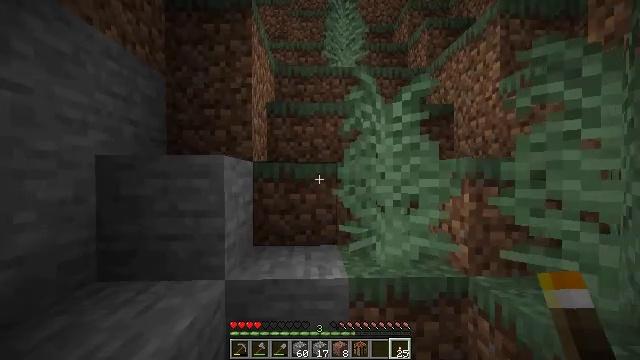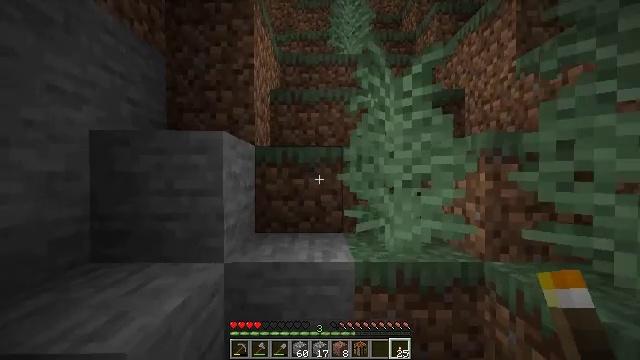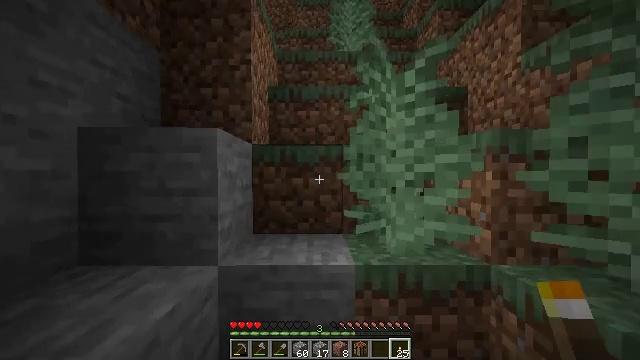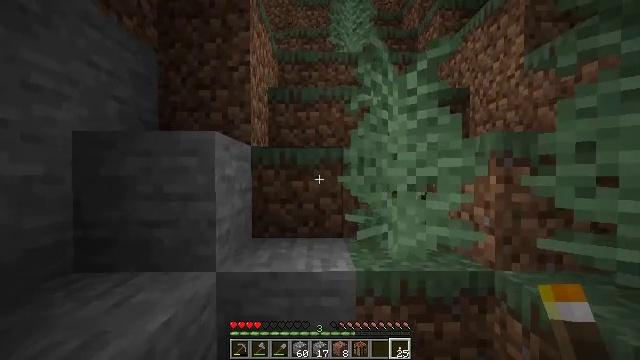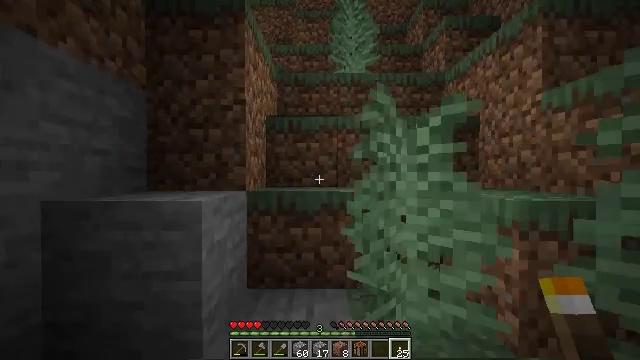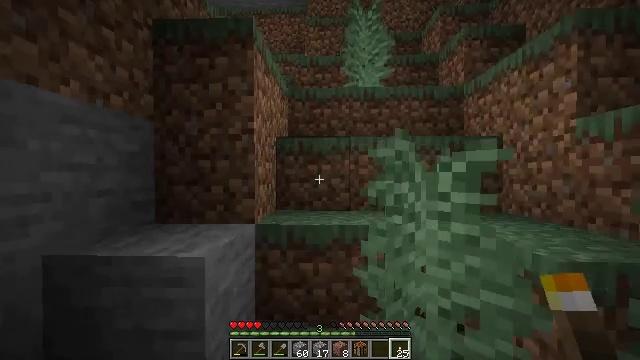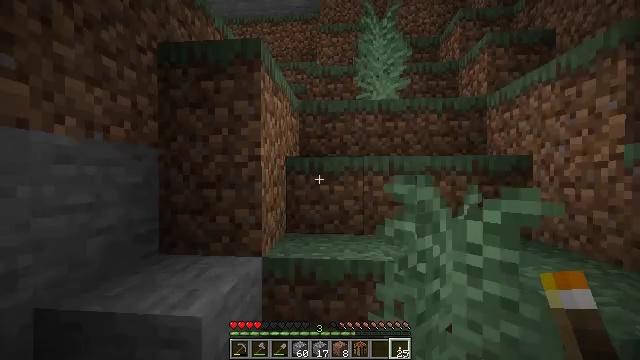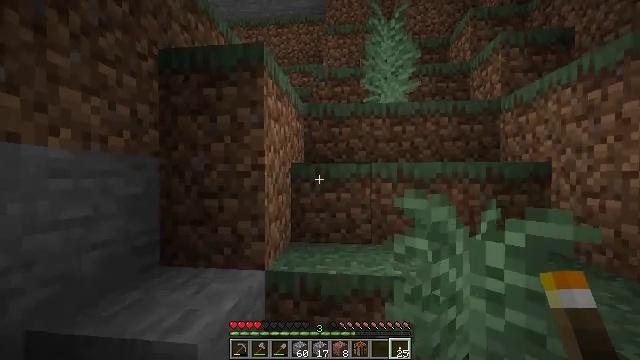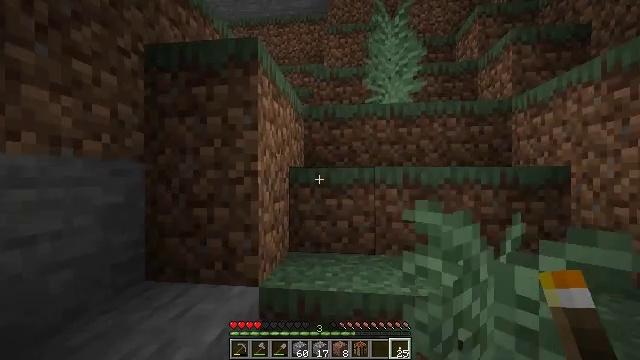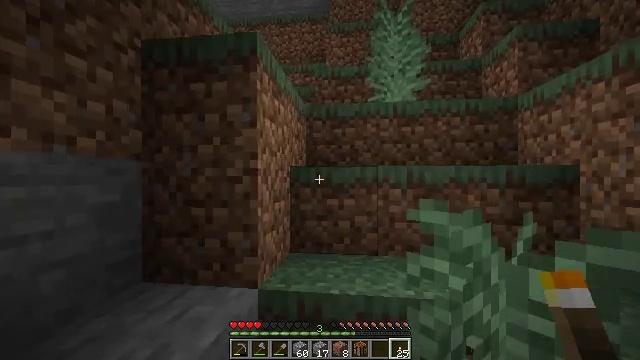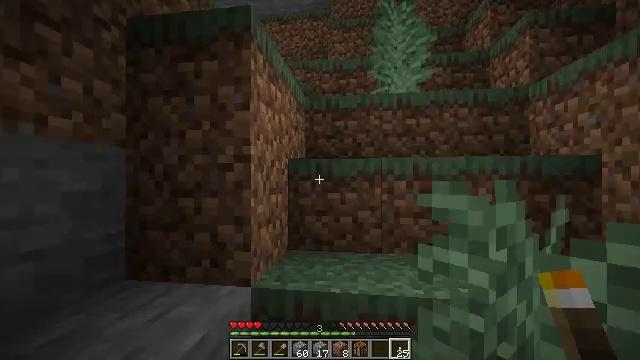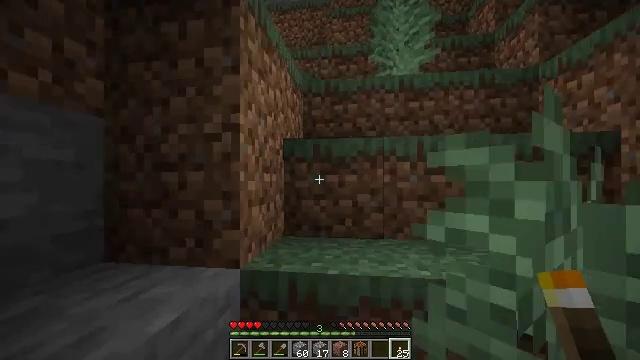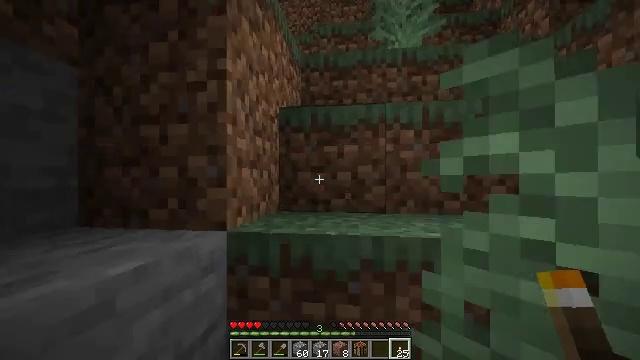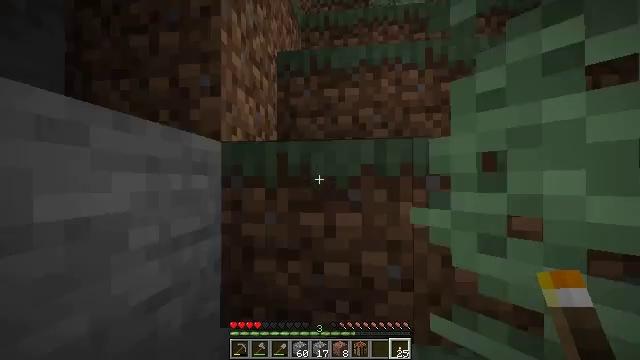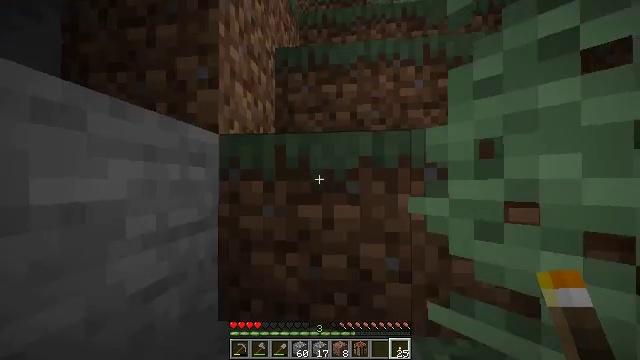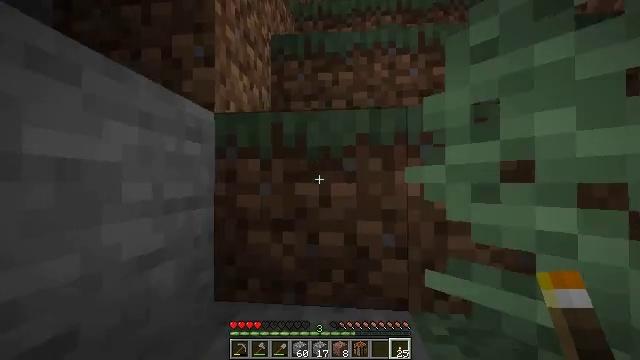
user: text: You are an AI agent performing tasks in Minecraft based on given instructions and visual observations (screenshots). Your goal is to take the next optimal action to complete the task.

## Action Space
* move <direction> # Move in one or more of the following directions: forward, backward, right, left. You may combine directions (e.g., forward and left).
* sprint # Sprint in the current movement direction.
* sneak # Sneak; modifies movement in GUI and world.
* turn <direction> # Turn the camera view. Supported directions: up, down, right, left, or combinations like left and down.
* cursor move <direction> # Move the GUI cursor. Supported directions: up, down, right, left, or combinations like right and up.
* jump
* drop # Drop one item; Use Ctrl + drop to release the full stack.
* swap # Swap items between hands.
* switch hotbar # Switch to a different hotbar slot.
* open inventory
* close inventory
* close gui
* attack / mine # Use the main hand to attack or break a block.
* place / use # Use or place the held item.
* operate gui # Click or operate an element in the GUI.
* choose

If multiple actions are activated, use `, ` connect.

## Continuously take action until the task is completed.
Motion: motion action
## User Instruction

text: Hunt fish.
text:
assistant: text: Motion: move forward, turn left
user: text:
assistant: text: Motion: move forward, jump
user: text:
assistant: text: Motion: move forward, jump
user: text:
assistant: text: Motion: move forward, jump
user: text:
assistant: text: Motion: move forward, turn left, jump
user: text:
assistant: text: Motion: move forward, turn left
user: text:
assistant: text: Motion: move forward, turn left
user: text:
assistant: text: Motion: move forward
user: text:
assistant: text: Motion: move forward
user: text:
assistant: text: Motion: move forward
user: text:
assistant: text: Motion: move forward, jump
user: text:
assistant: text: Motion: move forward, jump
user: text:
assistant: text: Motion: move forward, jump
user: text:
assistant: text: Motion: move forward, jump
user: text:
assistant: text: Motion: move forward, turn right
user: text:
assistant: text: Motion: move forward, turn right, jump
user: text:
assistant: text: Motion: move forward, turn right, jump
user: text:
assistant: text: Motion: move forward, jump
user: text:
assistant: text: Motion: move forward
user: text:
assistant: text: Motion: move forward
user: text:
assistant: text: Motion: move forward, jump
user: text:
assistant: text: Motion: move forward, jump
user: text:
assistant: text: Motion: move forward, jump
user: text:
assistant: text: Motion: move forward
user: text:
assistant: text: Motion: move forward, jump
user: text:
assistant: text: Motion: move forward, jump
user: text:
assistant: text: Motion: move forward, turn right, jump
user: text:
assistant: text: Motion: move forward, turn right, jump
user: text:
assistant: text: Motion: move forward, turn right
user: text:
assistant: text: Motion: move forward, jump